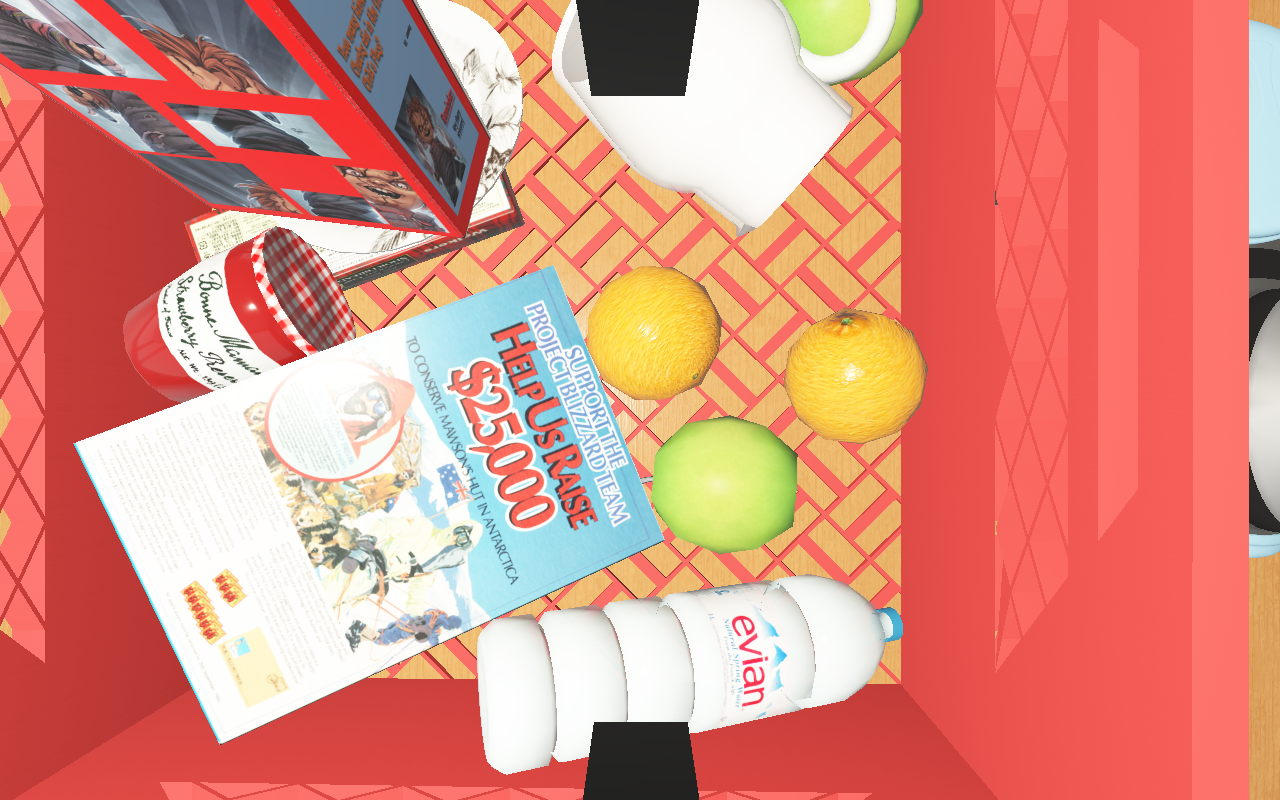
Objects in the scene:
apple
orange
wineglass
jam jar
cereal box